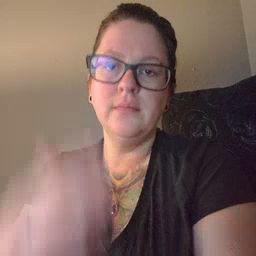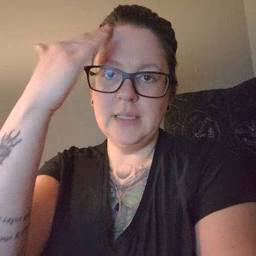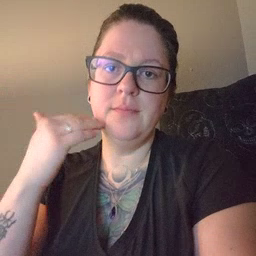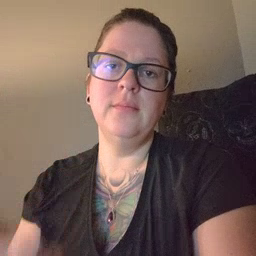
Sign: head